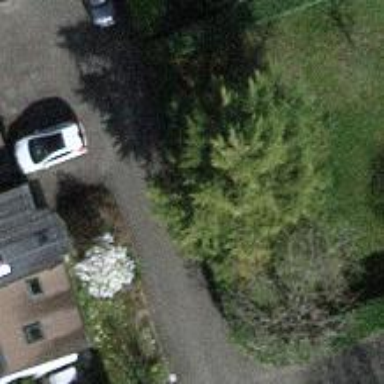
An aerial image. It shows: Evergreen needle-leaved tree.